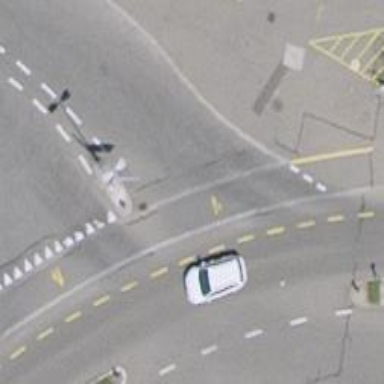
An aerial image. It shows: Road with "give way" sign.